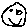
Label: smiley face